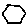
Label: hexagon